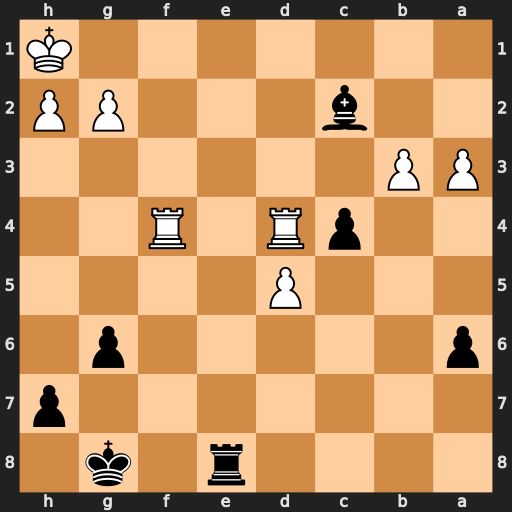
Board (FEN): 4r1k1/7p/p5p1/3P4/2pR1R2/PP6/2b3PP/7K
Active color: b
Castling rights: -
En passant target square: -
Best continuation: Re1+ Rf1 Rxf1#